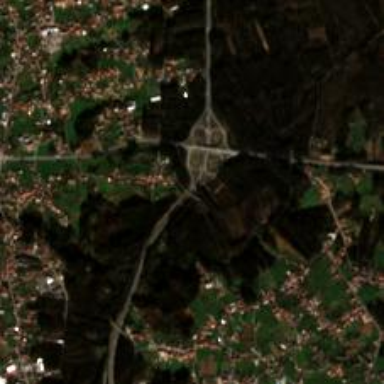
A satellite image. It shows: Motorway junction.